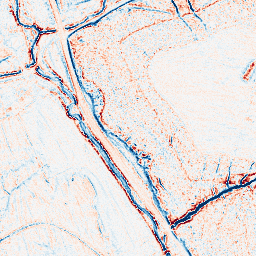
Category: edge_preserving
Decomposition family: anisotropic_diffusion
Decomposition parameters: iterations: 20
kappa: 10
gamma: 0.05
Upsampling method: quartic
Upsampling parameters: scale: 2
Upsampling scale: 2